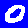
Digit: 0